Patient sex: M
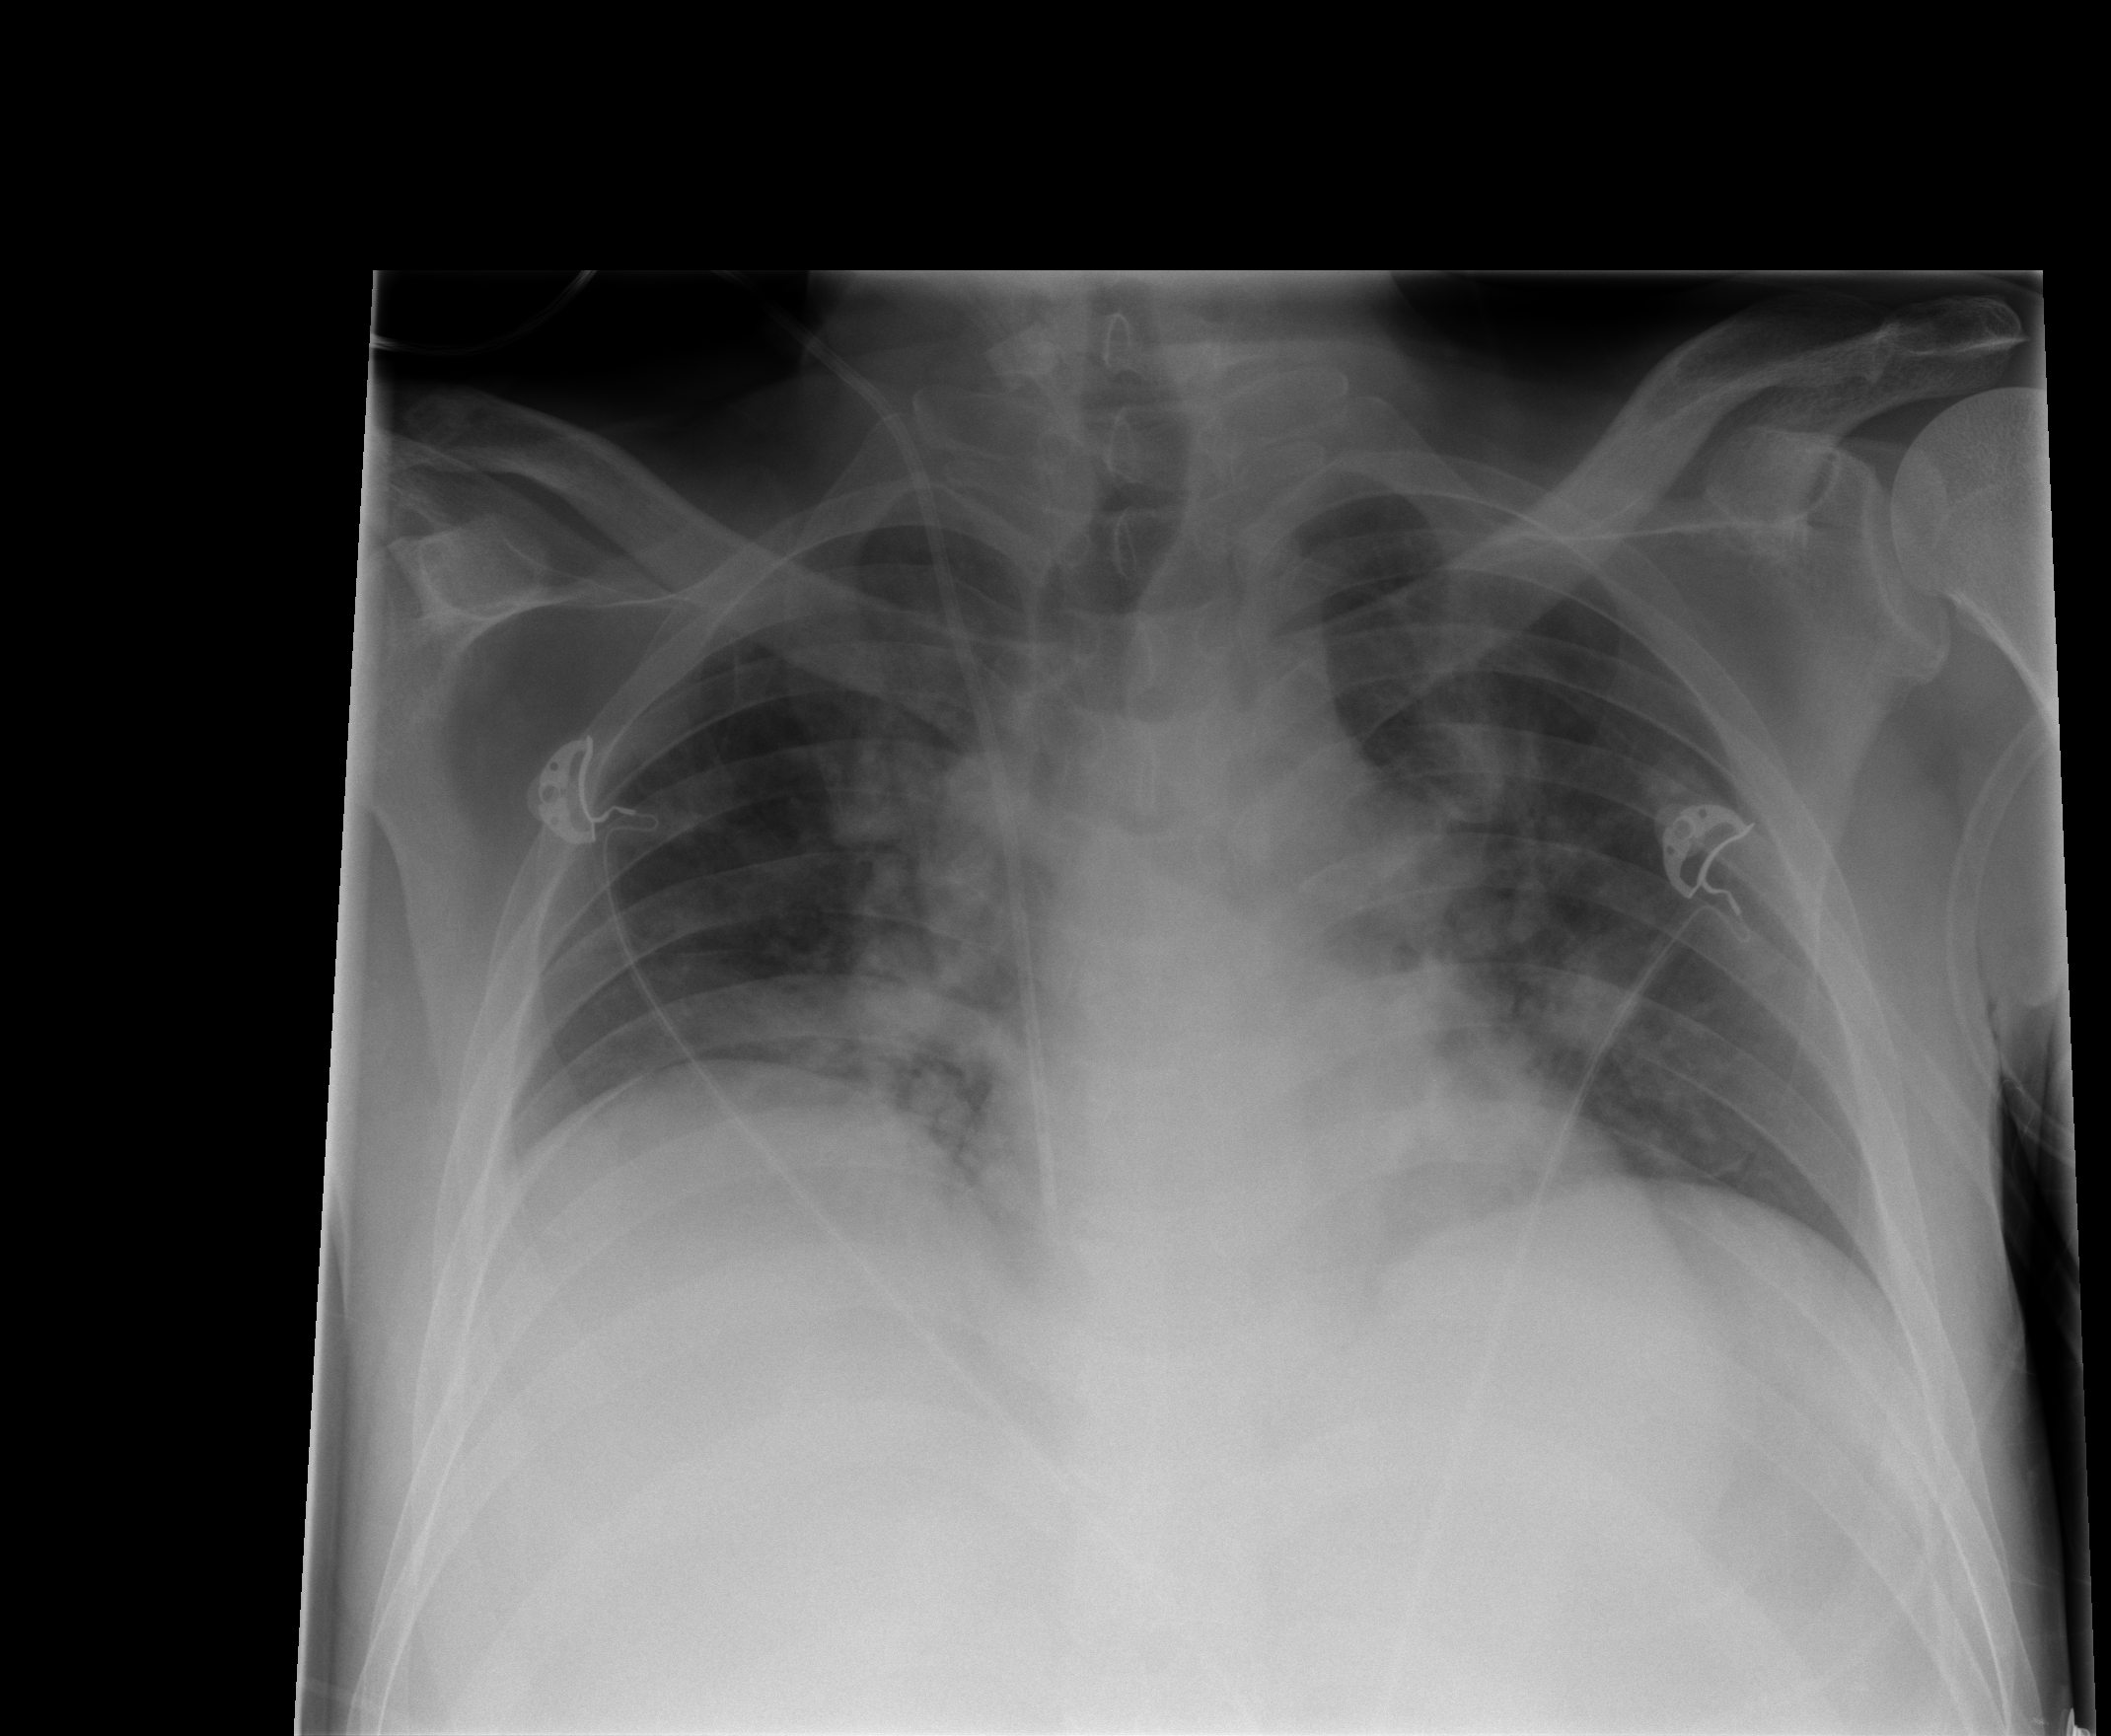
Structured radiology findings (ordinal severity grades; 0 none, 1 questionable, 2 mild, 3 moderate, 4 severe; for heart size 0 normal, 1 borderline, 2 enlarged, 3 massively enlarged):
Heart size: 2
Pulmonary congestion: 2
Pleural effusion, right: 0
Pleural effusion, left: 0
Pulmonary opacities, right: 2
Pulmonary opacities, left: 2
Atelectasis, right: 0
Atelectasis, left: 0